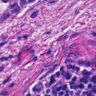
Metastatic tissue present: yes